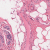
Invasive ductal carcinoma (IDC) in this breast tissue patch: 0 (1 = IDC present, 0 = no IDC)